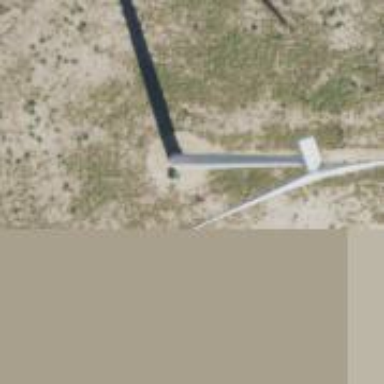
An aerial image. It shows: Wind generator powered by horizontal-axis wind turbine.